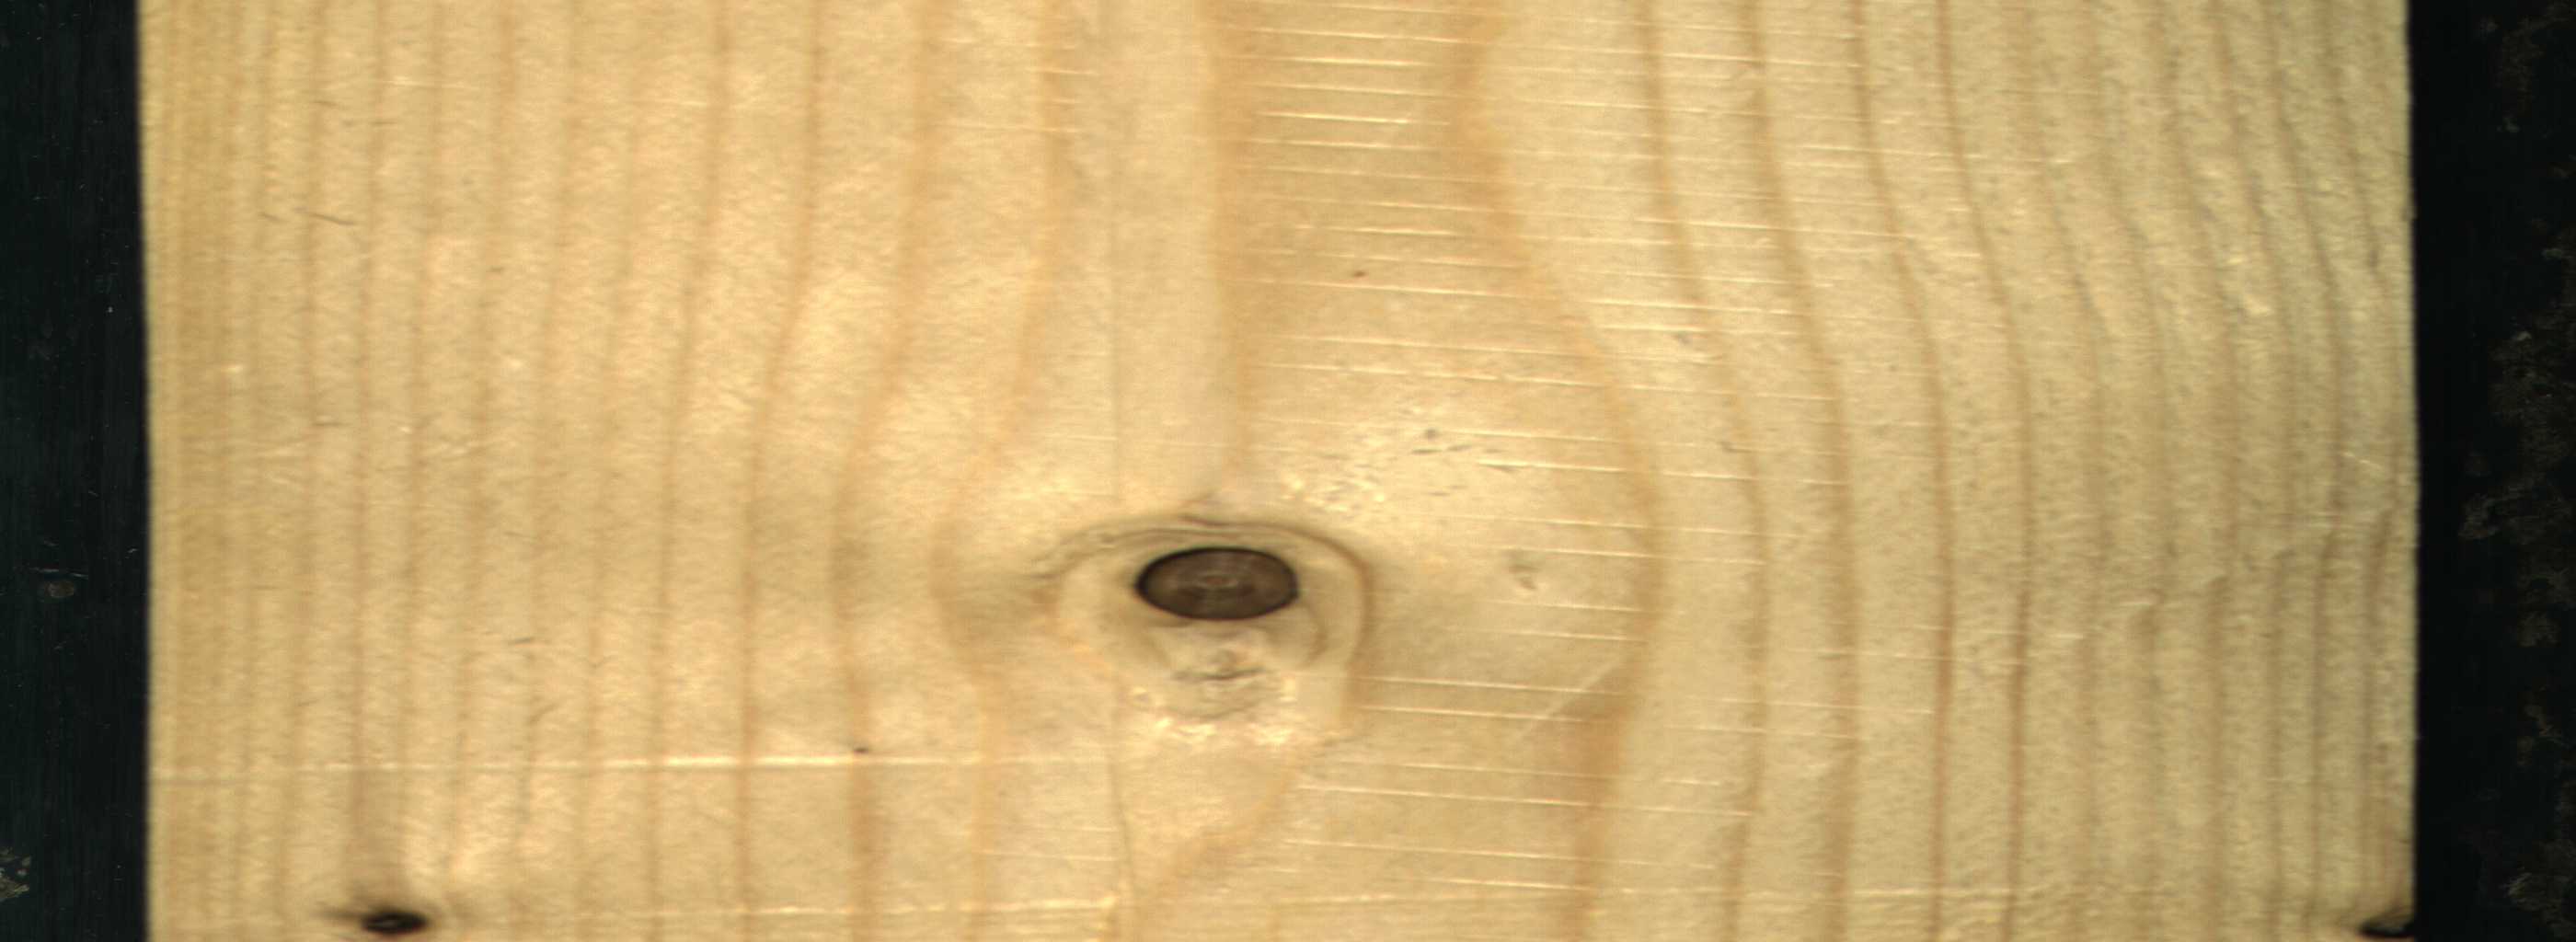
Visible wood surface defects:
Knot_missing
Dead_Knot
Dead_Knot